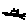
Label: cat